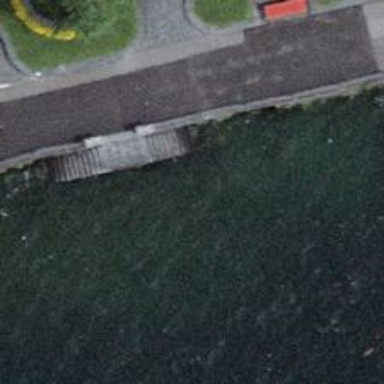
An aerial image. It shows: Set of steps on the road.